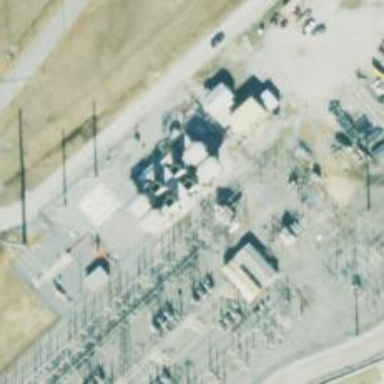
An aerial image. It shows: Gas turbine generator powered by gas.